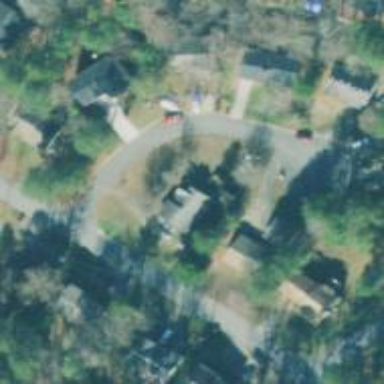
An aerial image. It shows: Neighborhood.